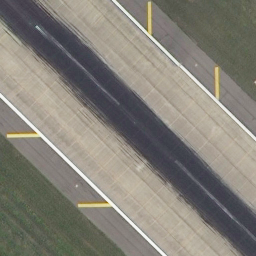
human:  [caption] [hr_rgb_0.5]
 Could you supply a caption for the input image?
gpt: It is a straight runway with some white mark lines on it .

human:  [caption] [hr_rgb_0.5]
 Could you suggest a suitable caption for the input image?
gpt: There are some mark lines on the straight runway .

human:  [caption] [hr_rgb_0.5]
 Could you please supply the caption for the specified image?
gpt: It is a straight runway with some mark lines on it .

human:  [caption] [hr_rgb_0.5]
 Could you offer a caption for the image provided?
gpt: A straight runway with some mark lines on it .

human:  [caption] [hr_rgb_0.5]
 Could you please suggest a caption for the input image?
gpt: A straight runway with some white mark lines on it .